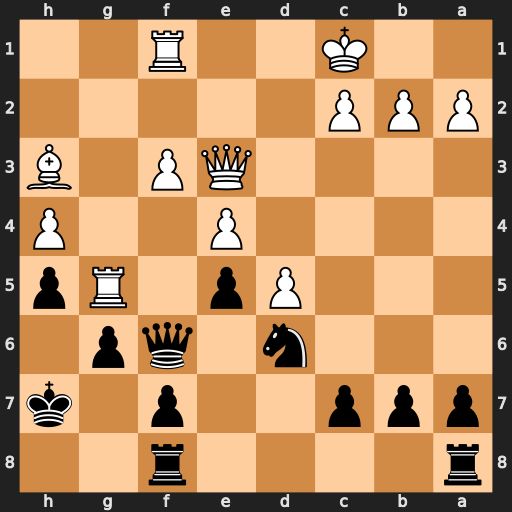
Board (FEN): r4r2/ppp2p1k/3n1qp1/3Pp1Rp/4P2P/4QP1B/PPP5/2K2R2
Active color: b
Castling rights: -
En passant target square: -
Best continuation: Nc4 Qe1 Qf4+